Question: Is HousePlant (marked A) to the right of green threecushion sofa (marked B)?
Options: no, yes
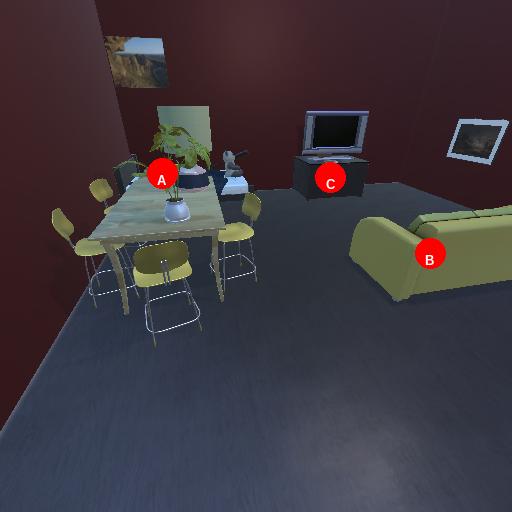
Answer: no